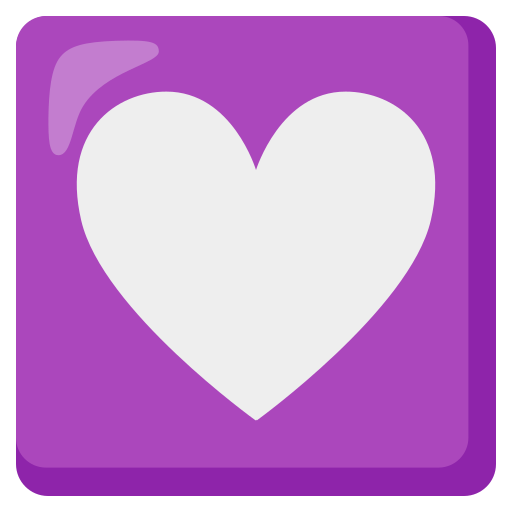
Emoji: 💟